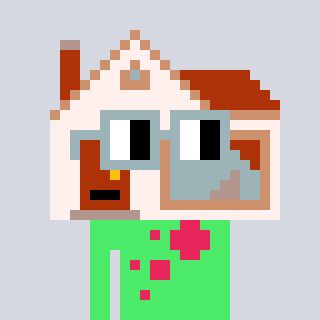
a pixel art character with square dark gray glasses, a house-shaped head and a teal-colored body on a cool background